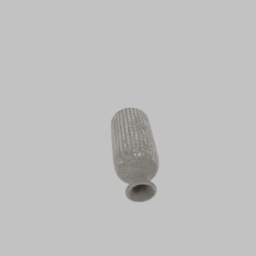
Label: decoration